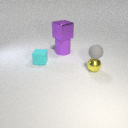
small cyan rubber cube behind small yellow metal sphere